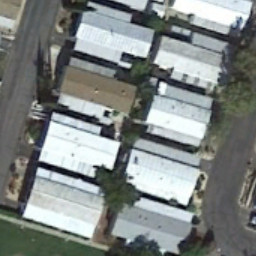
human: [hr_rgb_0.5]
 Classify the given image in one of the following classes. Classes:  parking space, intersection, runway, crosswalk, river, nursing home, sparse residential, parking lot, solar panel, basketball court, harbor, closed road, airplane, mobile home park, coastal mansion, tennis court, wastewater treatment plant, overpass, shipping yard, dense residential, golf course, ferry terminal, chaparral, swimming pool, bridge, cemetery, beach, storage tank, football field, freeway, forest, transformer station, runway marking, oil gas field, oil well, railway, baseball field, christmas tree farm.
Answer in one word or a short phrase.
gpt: mobile home park